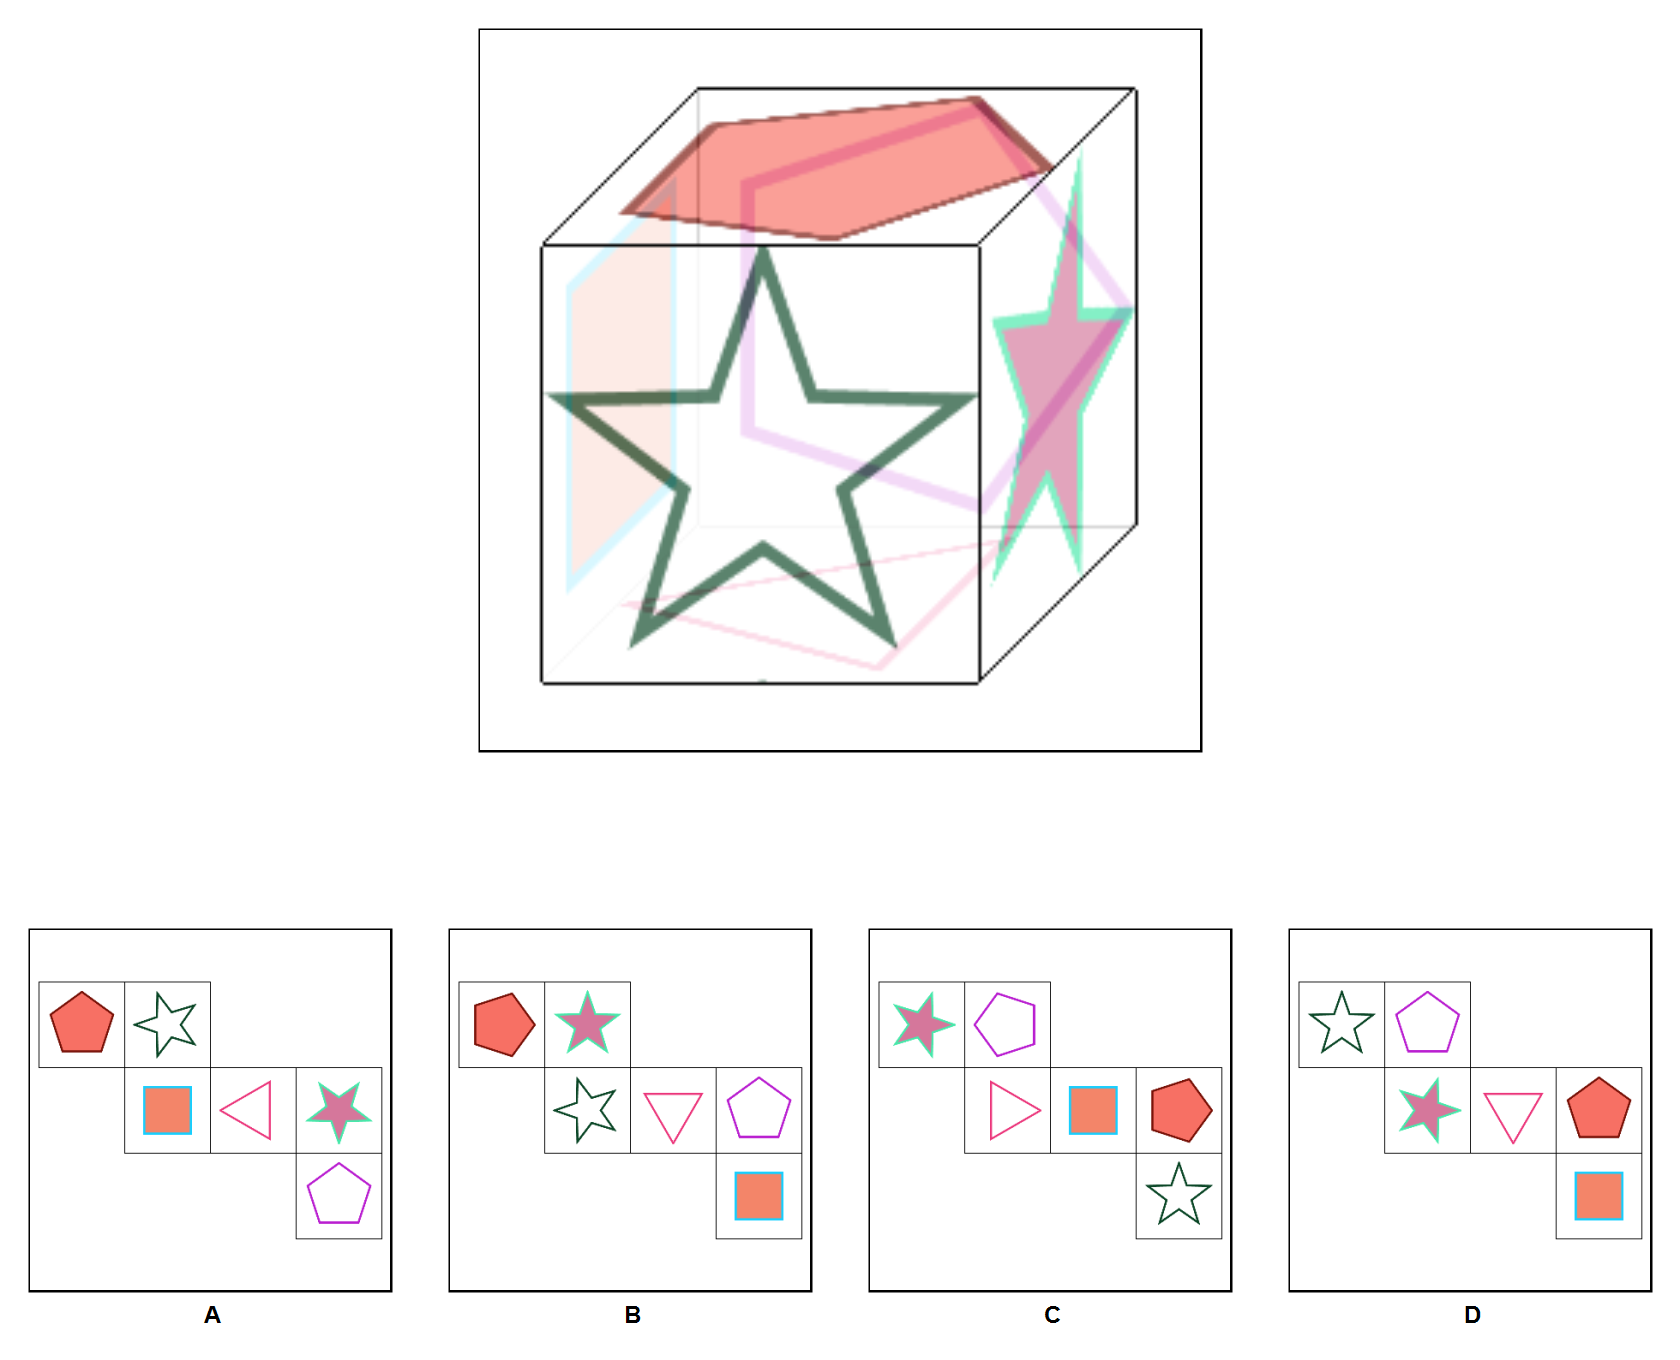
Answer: D